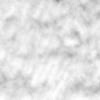
Label: no_change